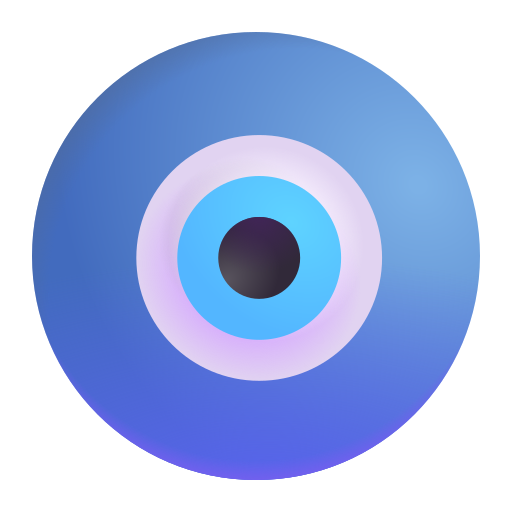
nazar amulet color